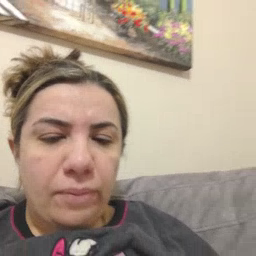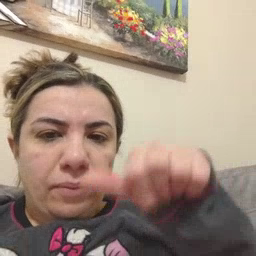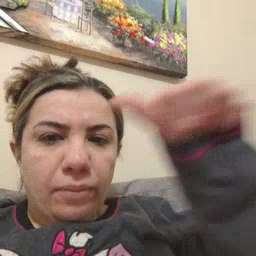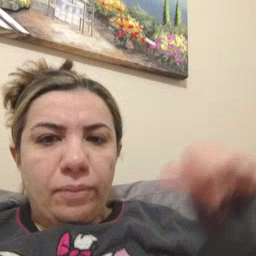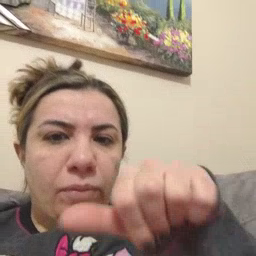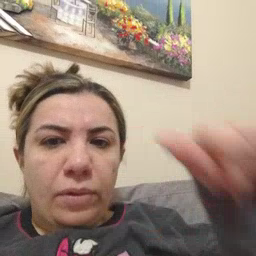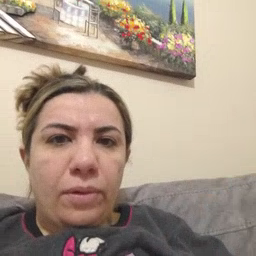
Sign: puzzle